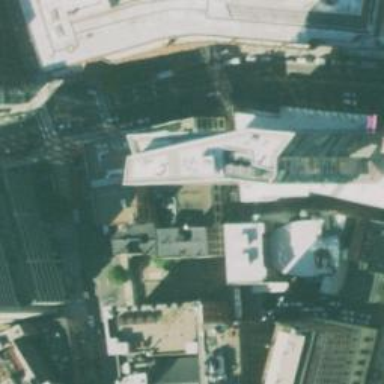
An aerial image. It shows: Part of building.